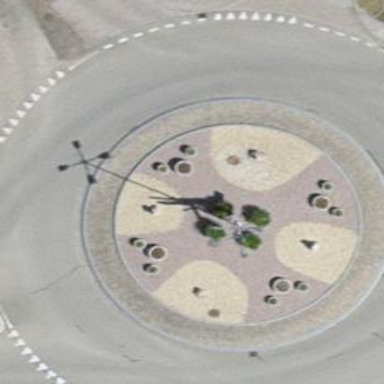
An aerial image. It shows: Tertiary road leading to roundabout junction.